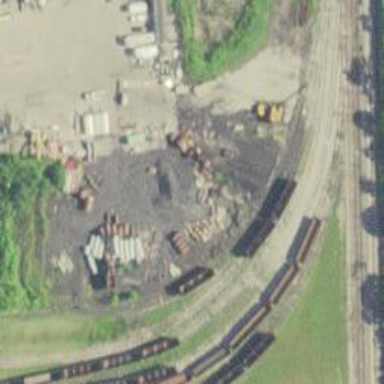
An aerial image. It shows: Railway spur service.